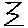
Label: zigzag